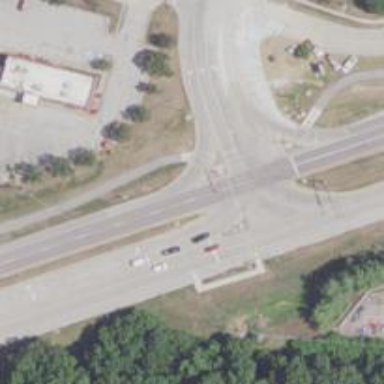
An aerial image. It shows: Trunk link highway.